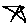
Label: star